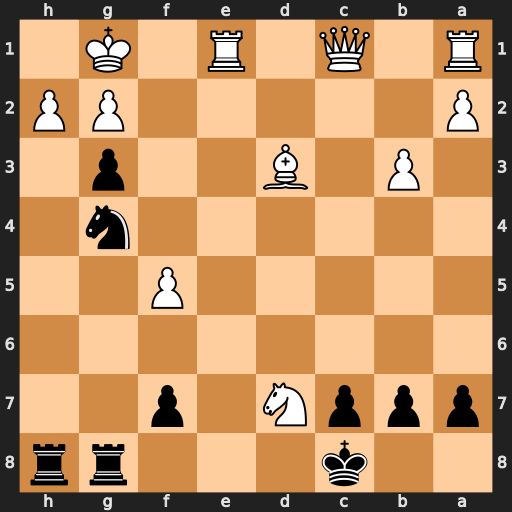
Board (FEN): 2k3rr/pppN1p2/8/5P2/6n1/1P1B2p1/P5PP/R1Q1R1K1
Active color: b
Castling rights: -
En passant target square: -
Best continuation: gxh2+ Kf1 h1=Q+